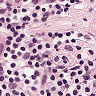
Metastatic tissue present: no